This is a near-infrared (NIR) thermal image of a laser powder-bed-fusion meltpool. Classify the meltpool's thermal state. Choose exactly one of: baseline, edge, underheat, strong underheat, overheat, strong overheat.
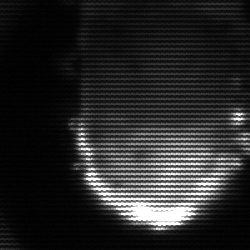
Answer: baseline